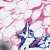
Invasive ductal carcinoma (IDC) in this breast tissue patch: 0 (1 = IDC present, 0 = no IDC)